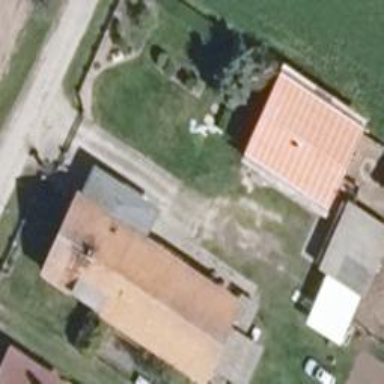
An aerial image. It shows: House with multiple building parts.